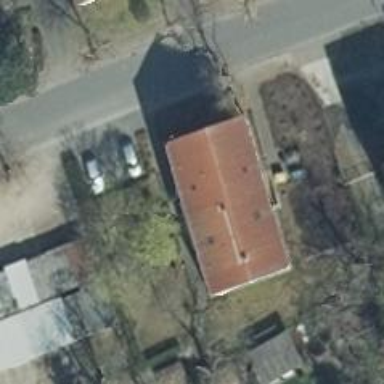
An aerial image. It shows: Gabled roof adorns the apartments building.